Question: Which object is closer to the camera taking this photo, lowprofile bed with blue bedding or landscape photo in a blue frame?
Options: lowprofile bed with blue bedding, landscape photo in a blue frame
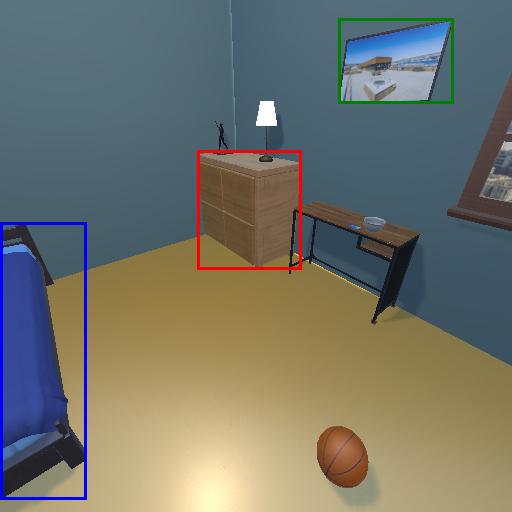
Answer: lowprofile bed with blue bedding